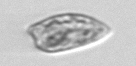
Label: Prorocentrum_dentatum